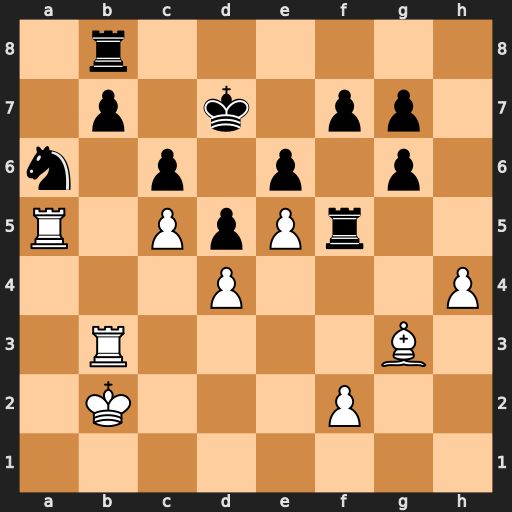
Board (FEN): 1r6/1p1k1pp1/n1p1p1p1/R1PpPr2/3P3P/1R4B1/1K3P2/8
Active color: w
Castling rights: -
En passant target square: -
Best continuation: Rxa6 bxa6 Rxb8